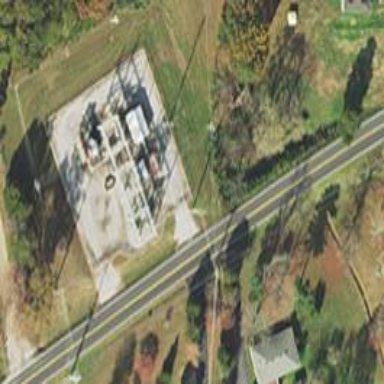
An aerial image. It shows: Distribution-level power substation.